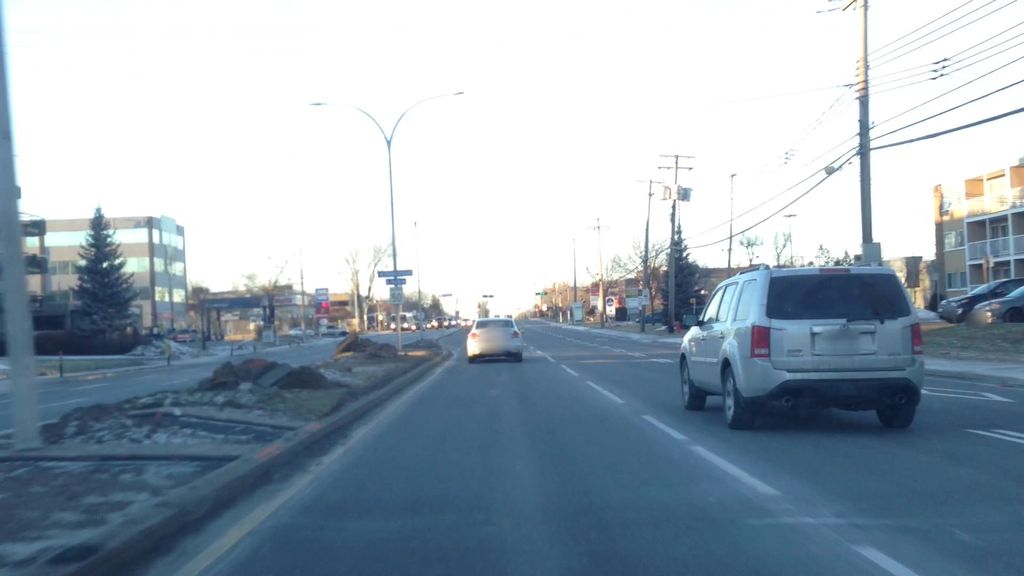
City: montreal